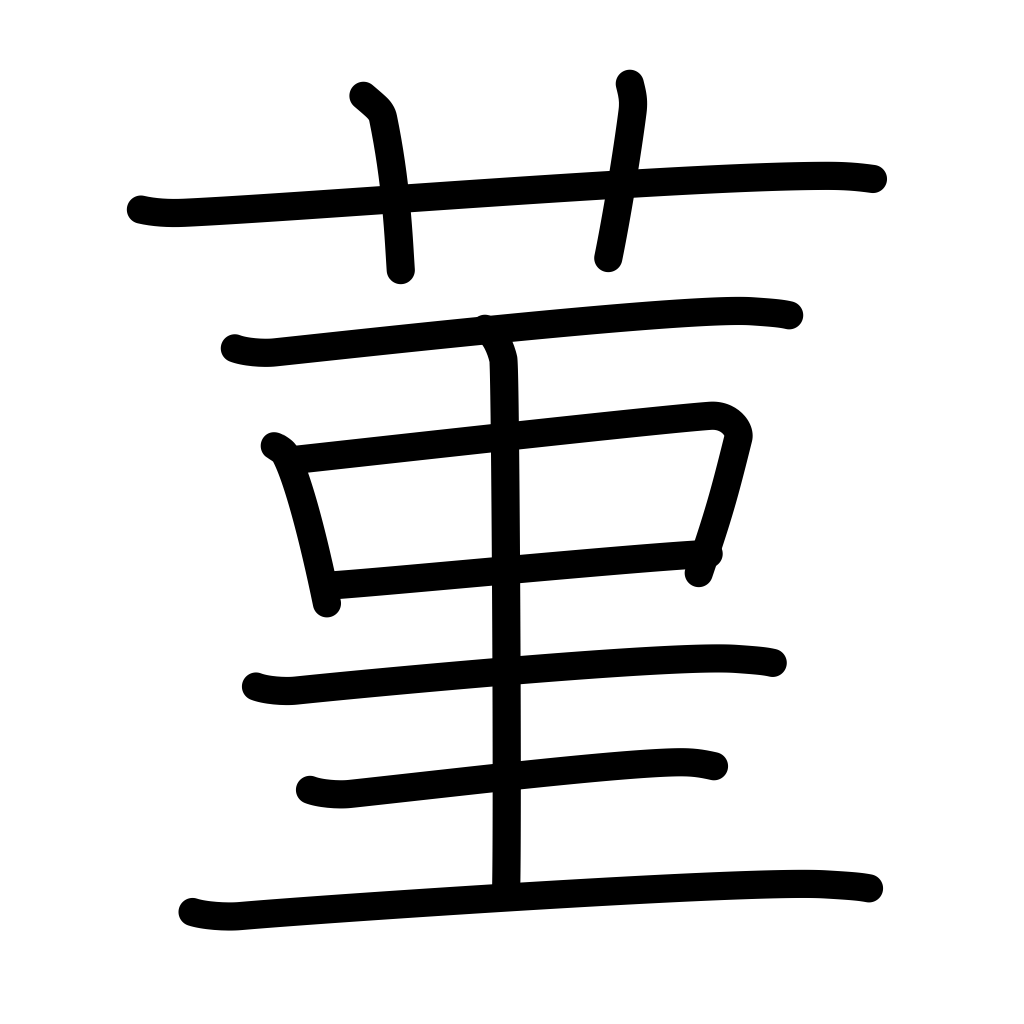
Meaning: the violet